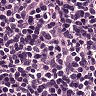
Metastatic tissue present: no